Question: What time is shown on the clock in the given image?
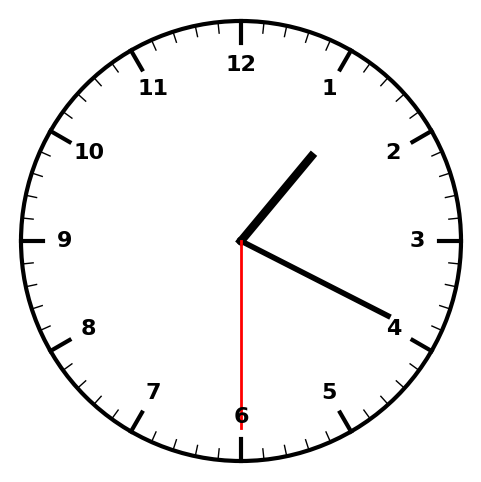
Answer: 01:19:30